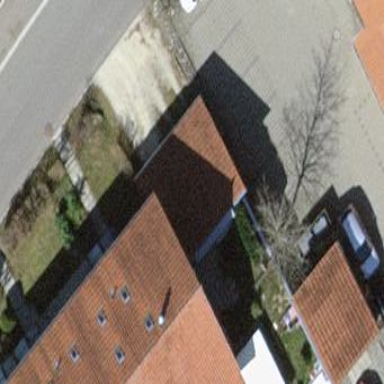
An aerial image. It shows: Group of garages.